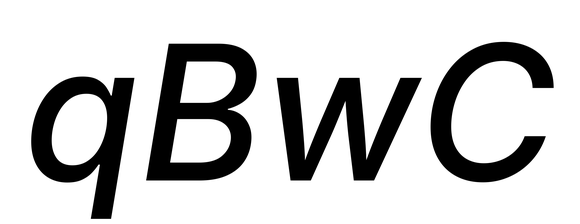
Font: Inter-Italic_Medium_Italic